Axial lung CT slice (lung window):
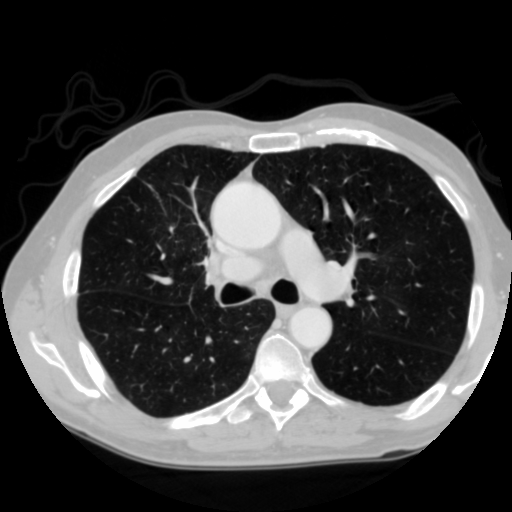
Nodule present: no